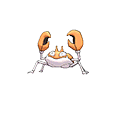
Pok\u00e9mon: krabby